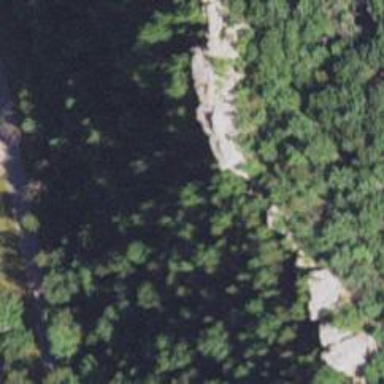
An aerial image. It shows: Climbing crag.